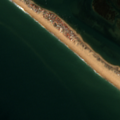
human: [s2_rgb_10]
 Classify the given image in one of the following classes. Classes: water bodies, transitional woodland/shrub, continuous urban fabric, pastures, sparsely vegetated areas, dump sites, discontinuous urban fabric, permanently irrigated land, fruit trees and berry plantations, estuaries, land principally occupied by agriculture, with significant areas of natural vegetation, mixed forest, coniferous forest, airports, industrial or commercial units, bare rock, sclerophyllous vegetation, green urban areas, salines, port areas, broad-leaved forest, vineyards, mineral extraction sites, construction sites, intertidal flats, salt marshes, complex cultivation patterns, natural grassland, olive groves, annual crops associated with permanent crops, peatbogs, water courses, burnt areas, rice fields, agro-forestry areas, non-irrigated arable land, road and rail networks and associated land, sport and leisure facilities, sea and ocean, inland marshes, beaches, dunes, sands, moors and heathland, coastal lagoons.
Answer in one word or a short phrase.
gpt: beaches, dunes, sands, salt marshes, coastal lagoons, sea and ocean